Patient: sex F, age 43
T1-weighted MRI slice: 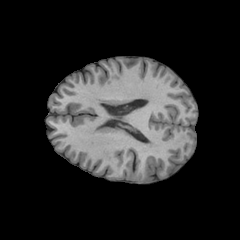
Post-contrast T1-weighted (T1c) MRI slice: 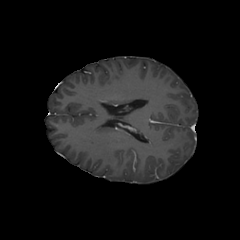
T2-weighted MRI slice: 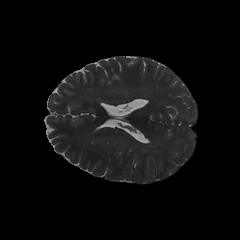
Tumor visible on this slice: no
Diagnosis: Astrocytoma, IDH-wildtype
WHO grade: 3